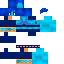
A male skeleton skin with dark skin, wearing white helmet dressed in a blue armor chest and blue pants, featuring a closed mouth.